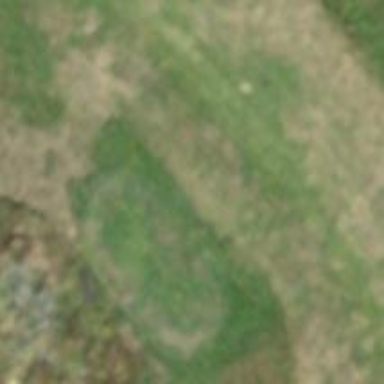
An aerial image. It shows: Golf tee.